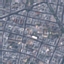
Label: Residential